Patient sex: M
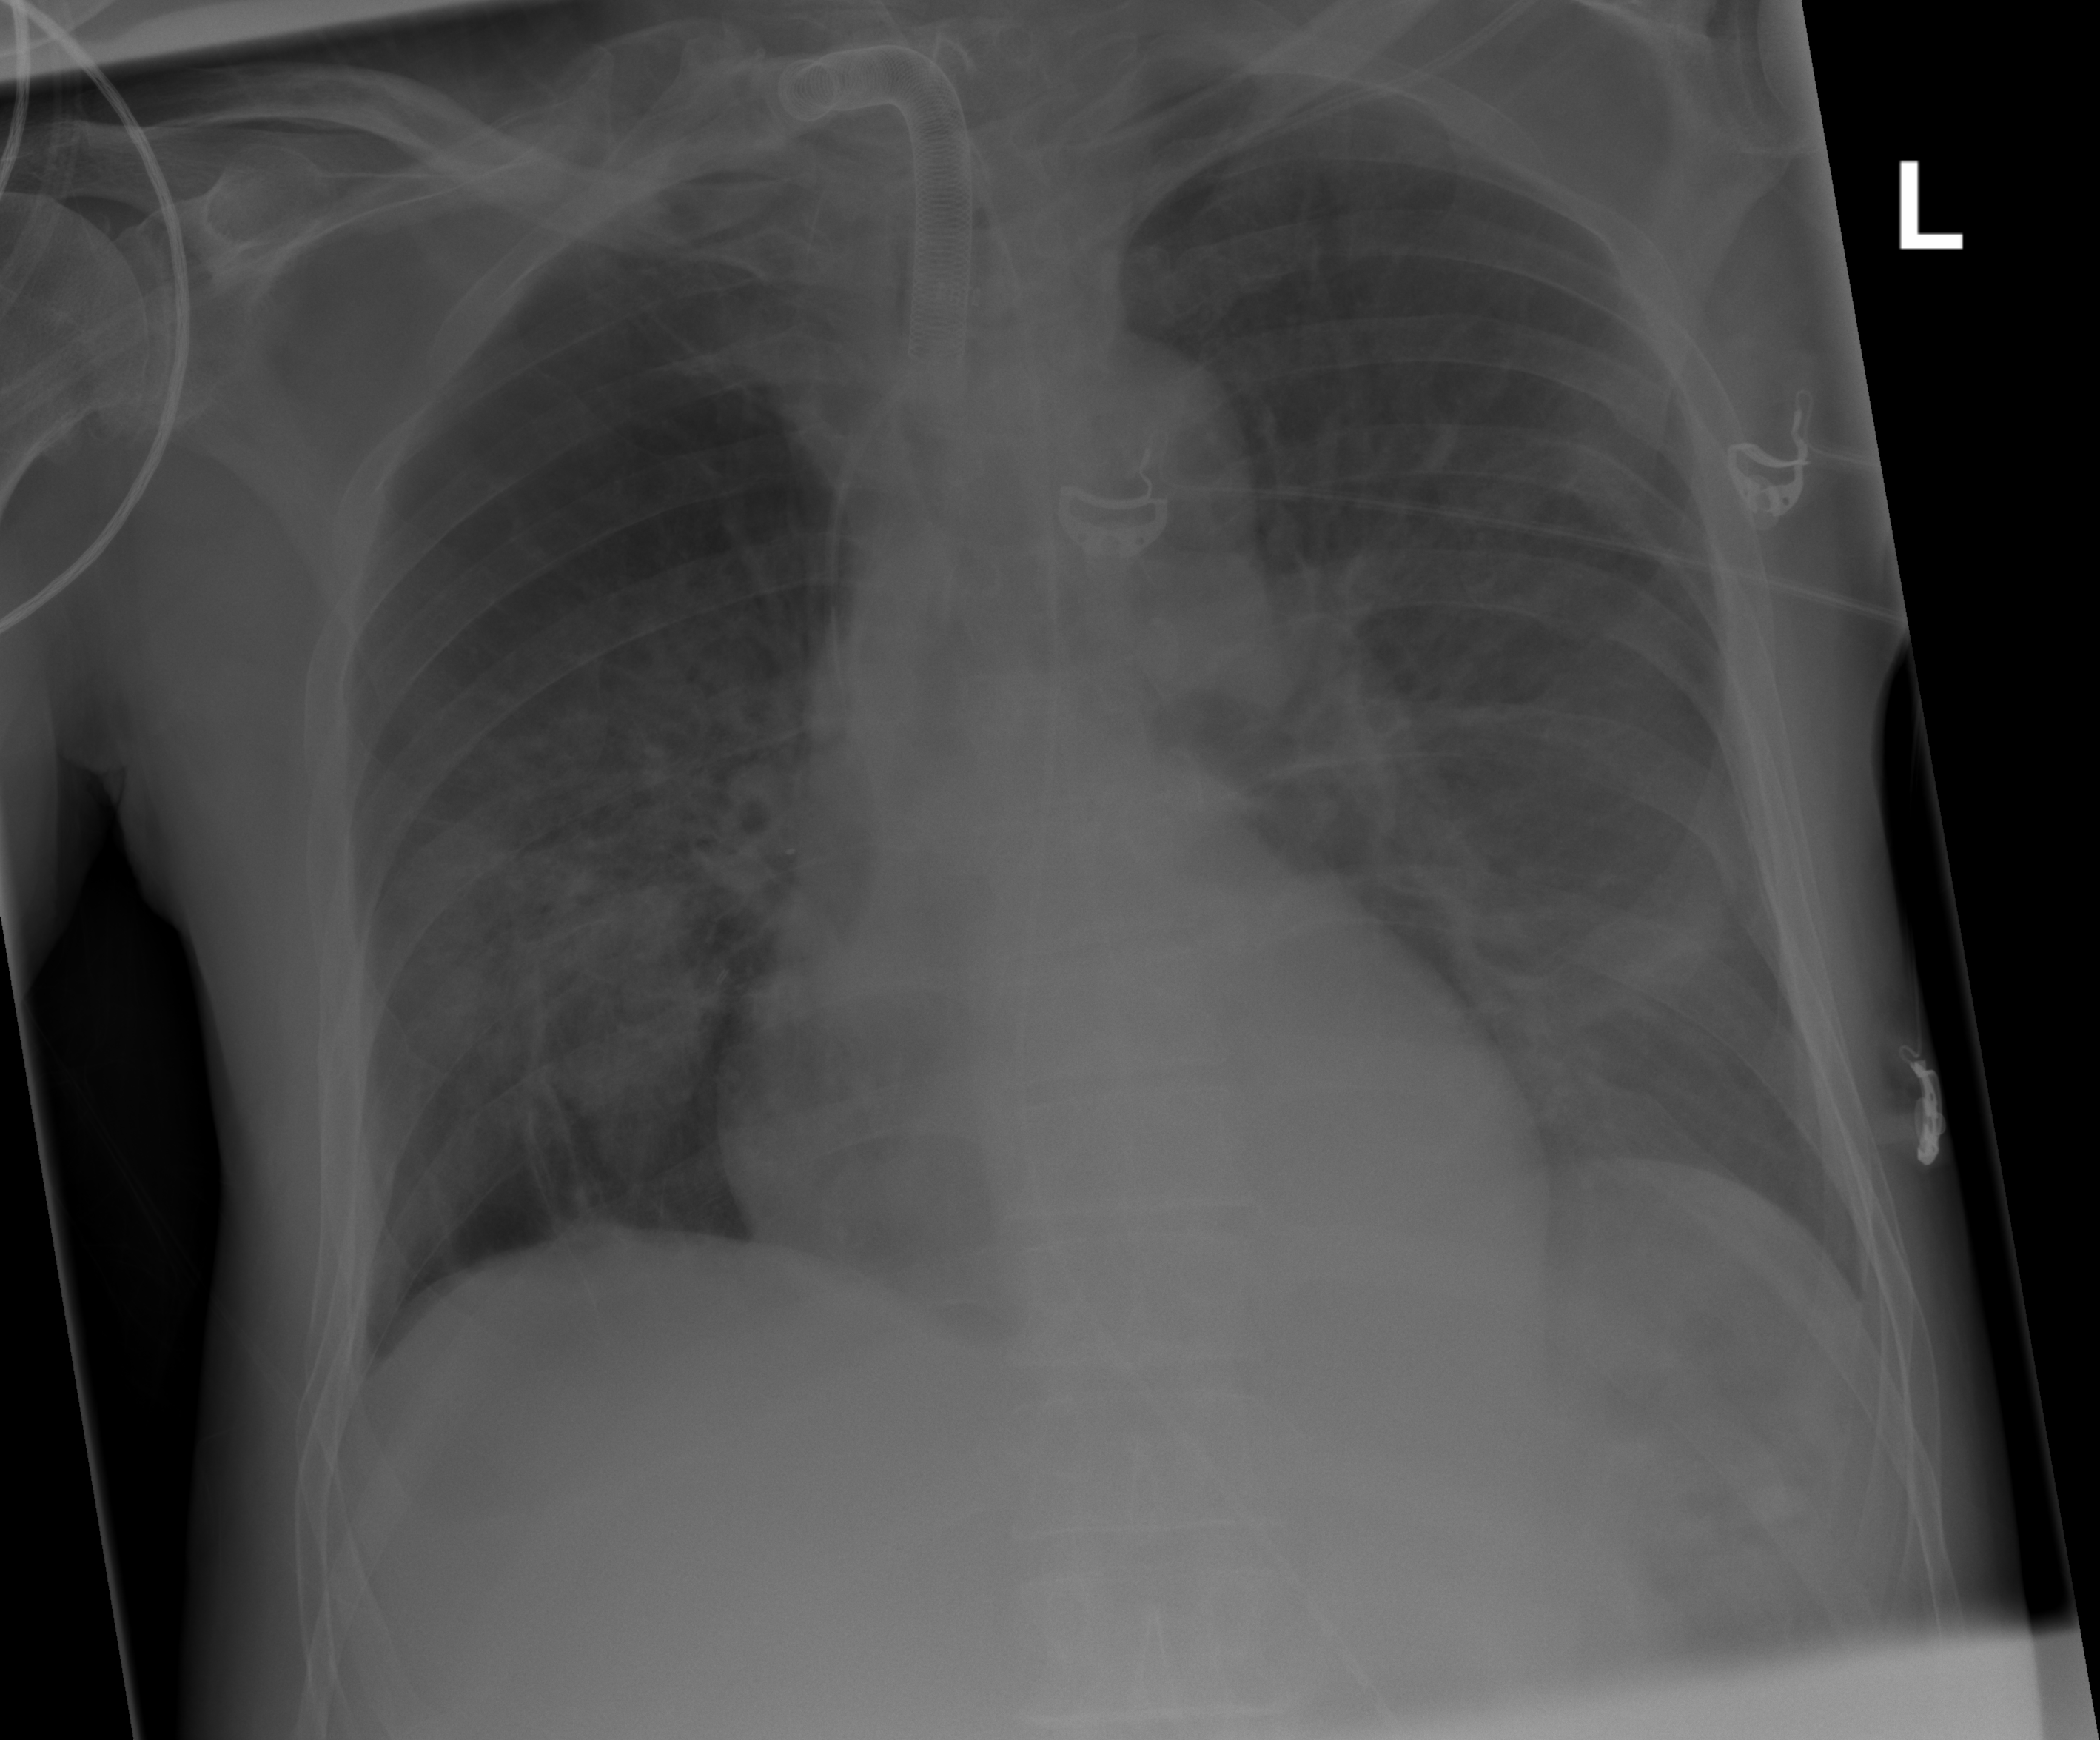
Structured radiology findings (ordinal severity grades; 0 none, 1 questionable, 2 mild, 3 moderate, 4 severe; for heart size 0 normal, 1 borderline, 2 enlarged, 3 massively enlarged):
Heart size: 0
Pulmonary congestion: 2
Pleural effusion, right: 3
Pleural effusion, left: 2
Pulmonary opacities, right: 2
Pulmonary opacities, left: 2
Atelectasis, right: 2
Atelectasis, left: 3